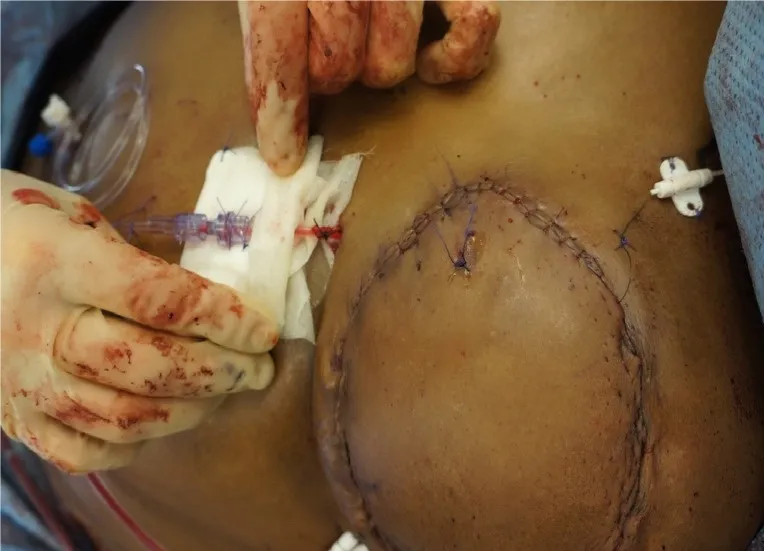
Cannula venesection of SIEV was performed intraoperatively.
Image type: medical_photograph (other_medical_photograph)